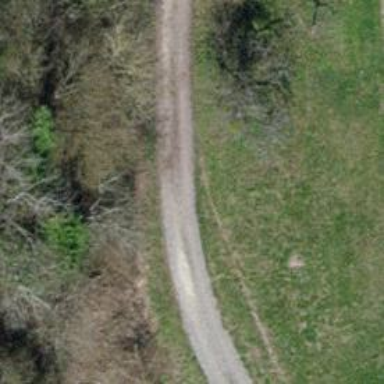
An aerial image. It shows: Designated golf cartpath along service road.